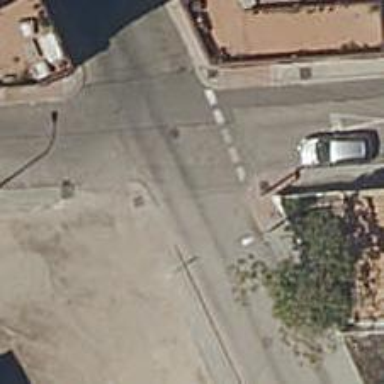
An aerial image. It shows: Unmarked crossing on footway.